Question: I'm trying to create a proper database layout for a project I'm working on, however I can't seem to work out which is best.
Basically the "app" is something where a User can be assigned to many Products, and a Product can be have many Customers.
From here, each Customer has a Service, which is specific to that Customer and Product.
A Service can have many Incidents, but an Incident can only be assigned to one Service.
A User can also have Incidents, but an Incident can only have one User.
Here is the two designs I have made for this:

<URL>
As you can see, the left design has a table specific tables for the Many-Many relationships, where as the right one has a overall pivot table for them all.
I see both of these methods working (in my head) - however since I'm not the best with this, are there any downsides to either of these methods? And do you see any problems I'll run into, in the future?
Also, is the right one even a proper way of doing it?
I'm also going to be using the Eloquent ORM.
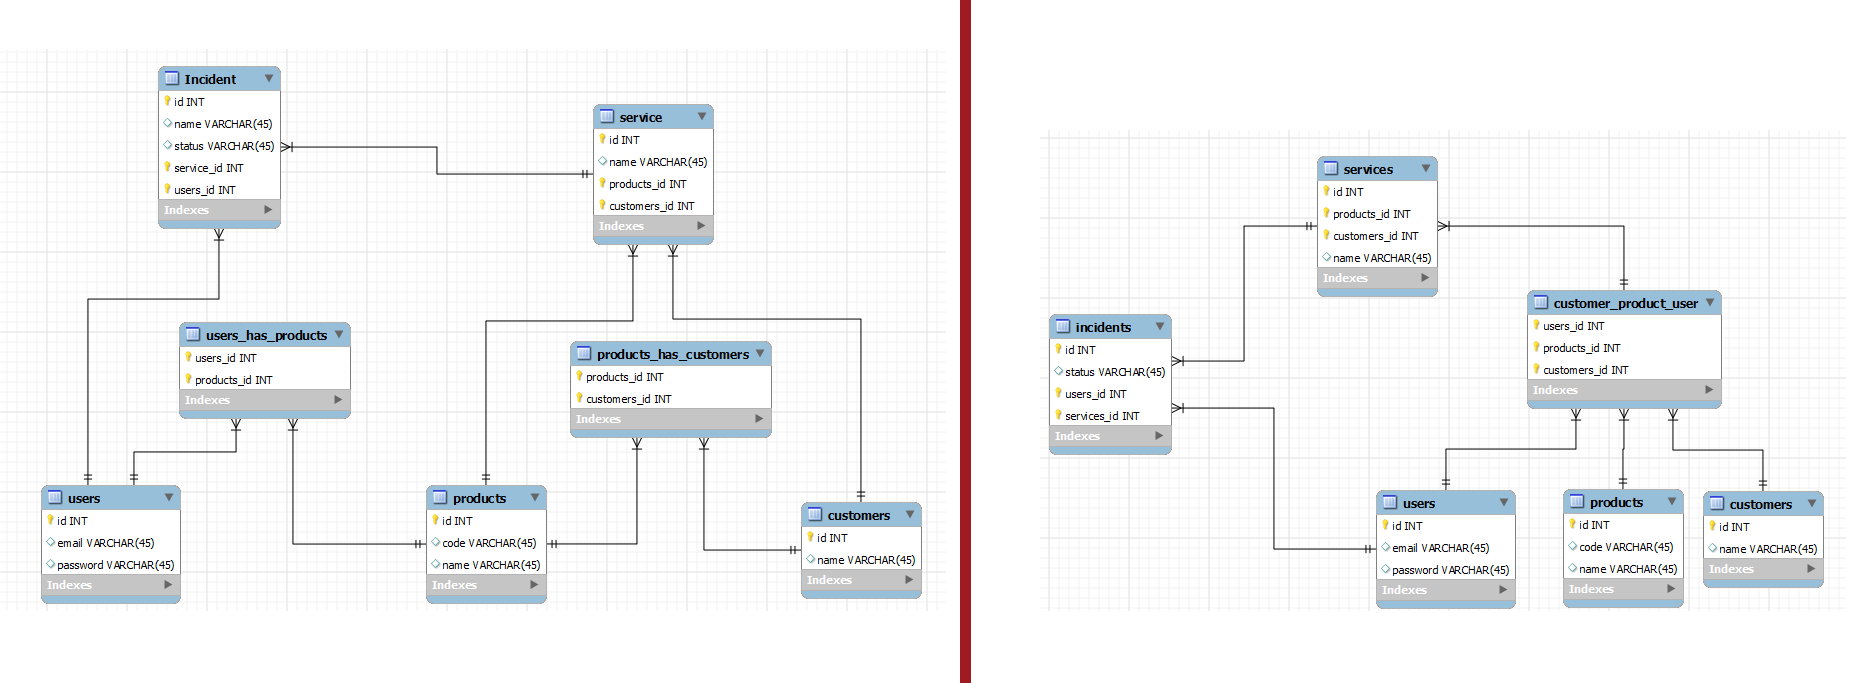
Answer: Look up 'Third Normal Form'. This gives rules on how to design tables. You could take one or other of your current designs and apply the three rules to see where you get to.
I would say the one on the right is wrong: too much duplicate information, and unclear relationships. The one on the left is OK, but the two Many-Many tables are redundant. You know a Product and Customer are linked because it's in the Service table. You know a User and Product are linked because its in the Incident + Service tables.
Cheers -
After clarification, a User belongs to a Customer. In that case, add CustomerID to the User table - this is important data about the user and should be included. It will allow you to stop the User raising Incidents on Products not associated with the Customer.
This also will enable you to list the Products associated with the User via the Customer the User is associated with.
Further, the Customer should have it's ID on Product, and Service should have the ProductId, not the CustomerID, as the Service is associated with a Product and only with a Customer via the Product it is associated with.